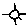
Label: sun